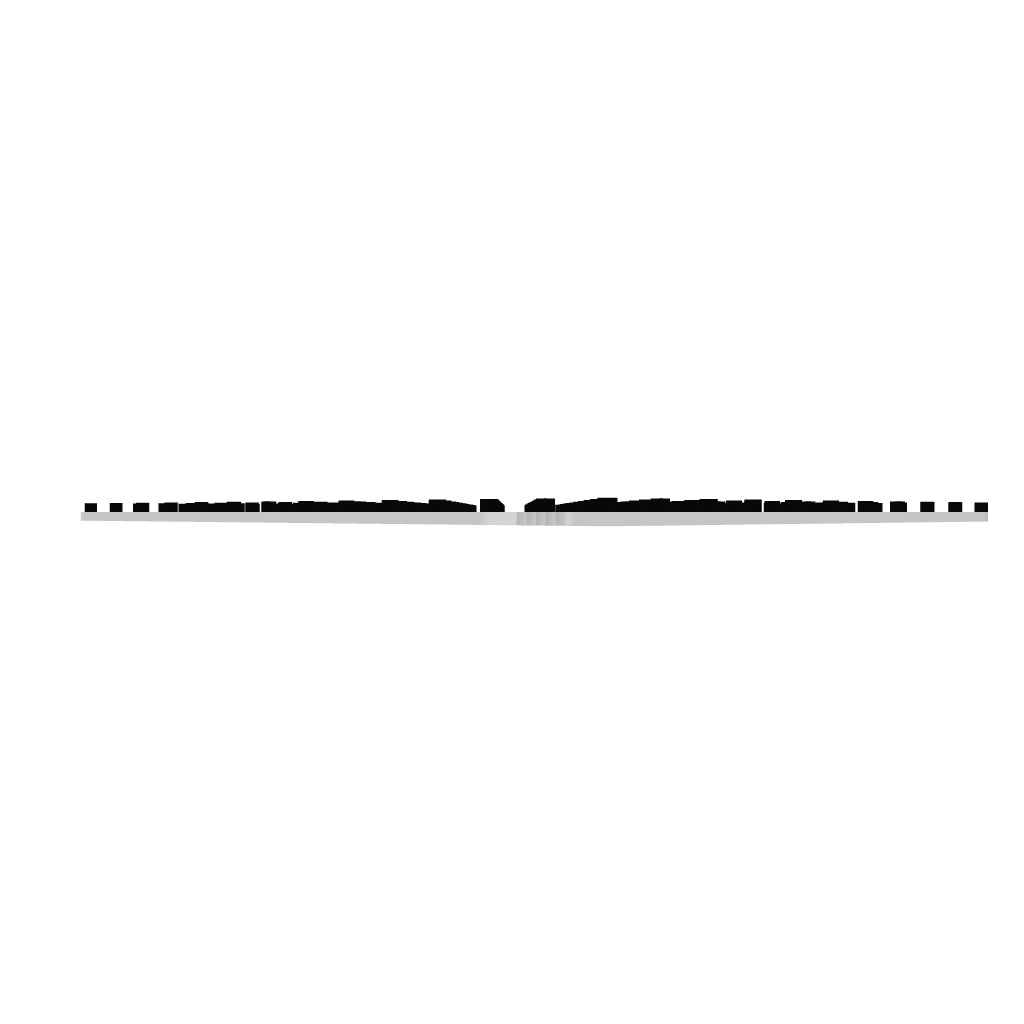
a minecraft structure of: Debian logo